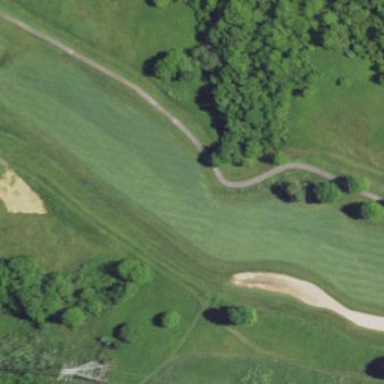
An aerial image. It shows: Golf fairway surrounded by grass.